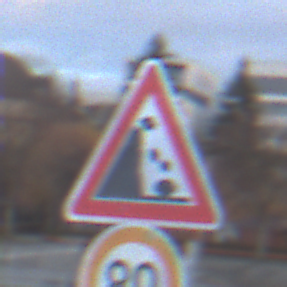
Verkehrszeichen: SteinschlagLinks
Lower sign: Geschwindigkeit80
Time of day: SunriseSunset
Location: Outdoor (Suburban)
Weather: PartlyCloudy
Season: NotSpecified
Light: Natural